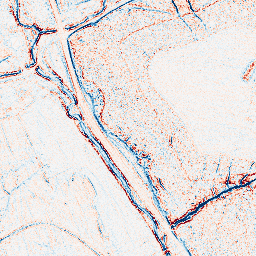
Category: edge_preserving
Decomposition family: bilateral
Decomposition parameters: d: 5
sigma_color: 75
sigma_space: 100
Upsampling method: cubic_catmull_rom
Upsampling parameters: scale: 4
Upsampling scale: 4